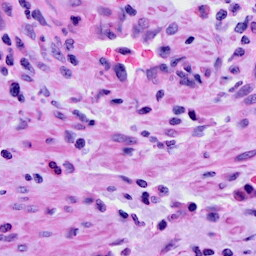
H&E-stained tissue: Cervix